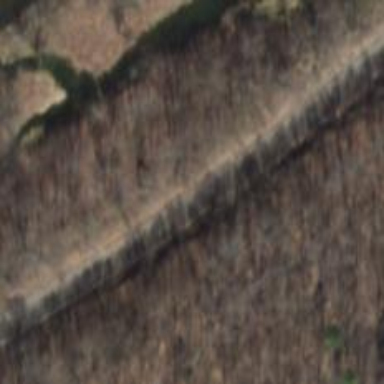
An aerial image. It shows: Abandoned railway.